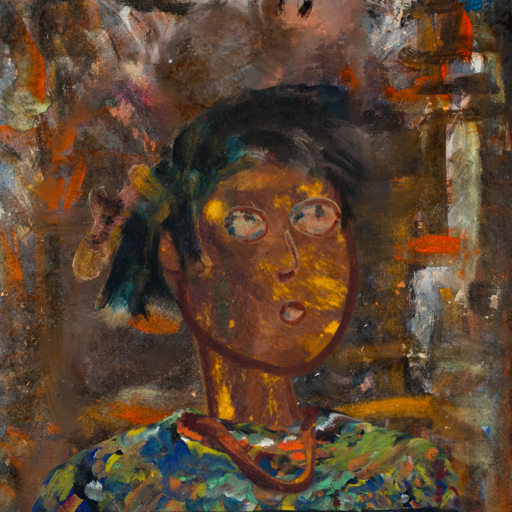
Background: GypsyQueen, Head And Neck Side: Comrade, Face Side: Orphan, Bust: An_Impression, Hair Side: Pipe, Head Accessory: Blank, Second Necklace: Comrade, Necklace: Blank, Baby: Blank